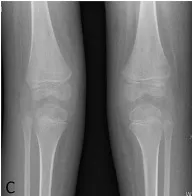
Major clinical features of the patient. (C-E) Bilateral absence of the patella.
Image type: radiology (x_ray)